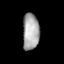
Tissue: lung
Cell type: Fibroblasts
Senescence score: 0.5759
Nuclear area (px): 594
Mean DAPI intensity: 166.264